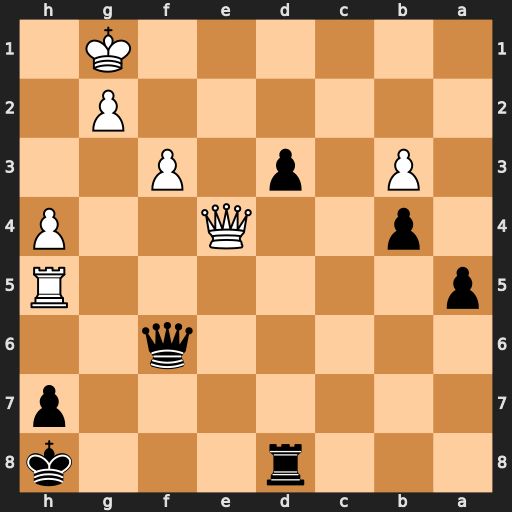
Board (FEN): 3r3k/7p/5q2/p6R/1p2Q2P/1P1p1P2/6P1/6K1
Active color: b
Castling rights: -
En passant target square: -
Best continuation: Qd4+ Qxd4+ Rxd4